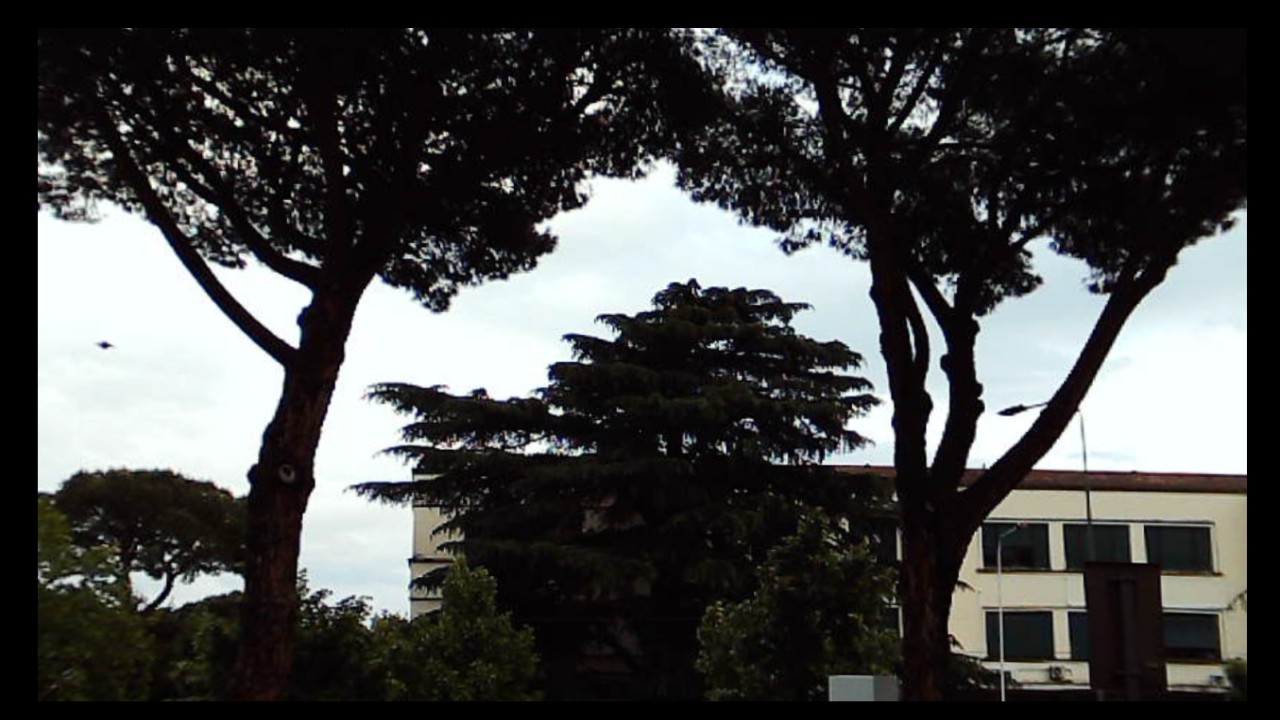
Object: DarwinFPV cineape20